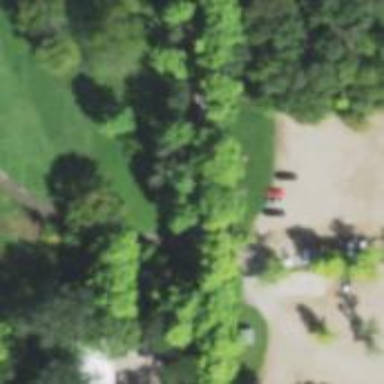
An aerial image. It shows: Disc golf hole.